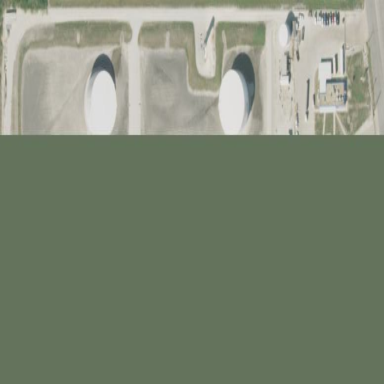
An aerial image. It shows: Industrial area designated as petroleum terminal.